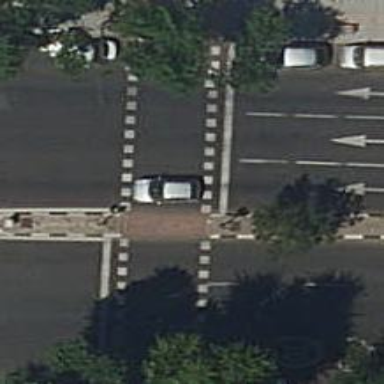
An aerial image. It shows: Crossing with traffic signals.